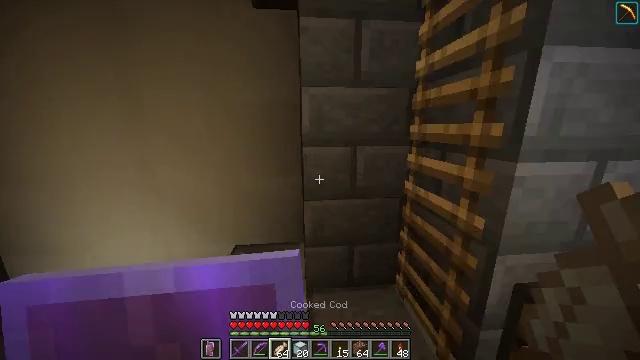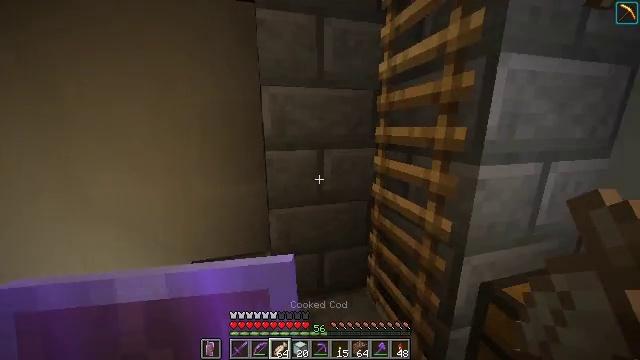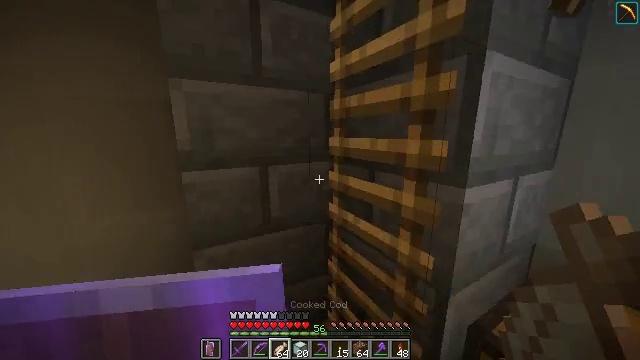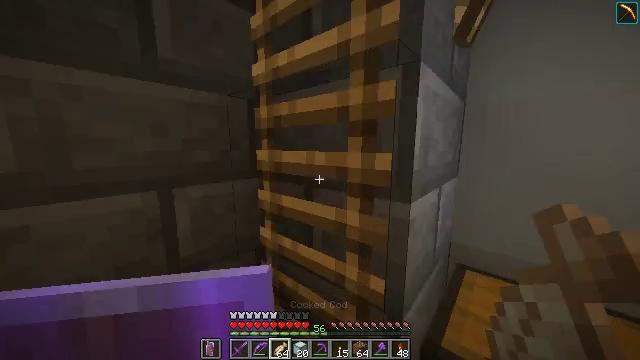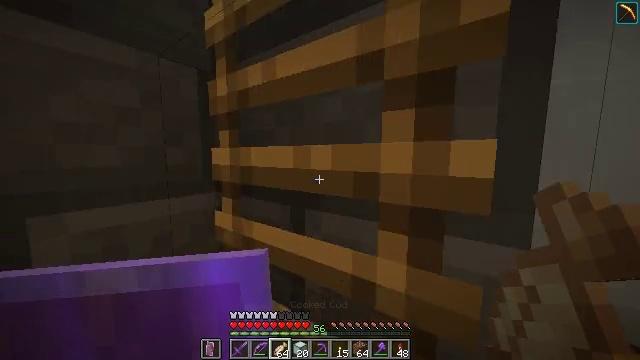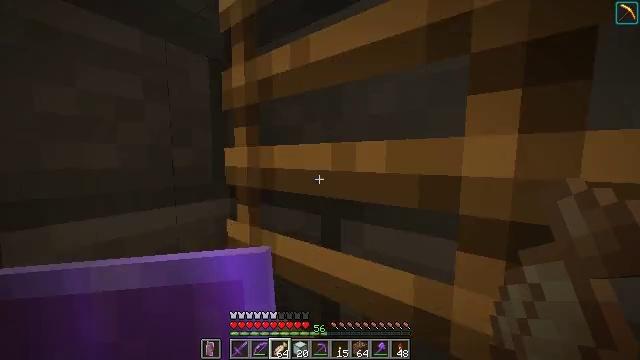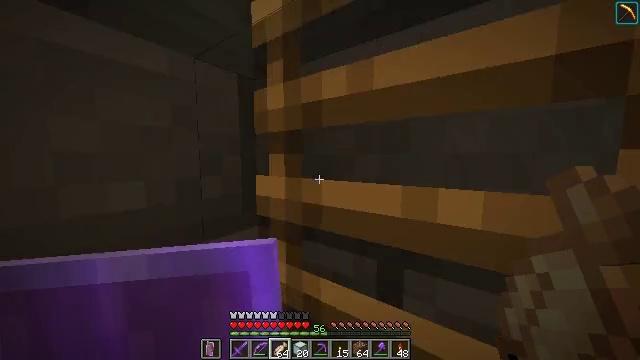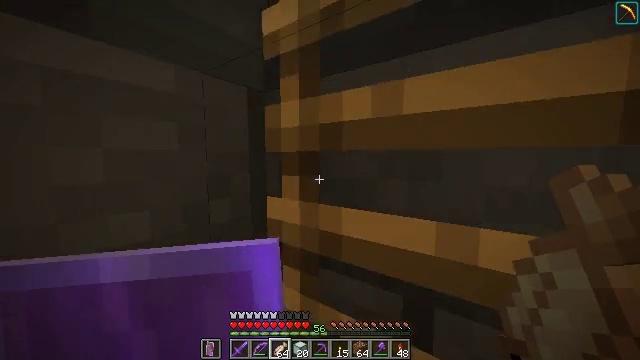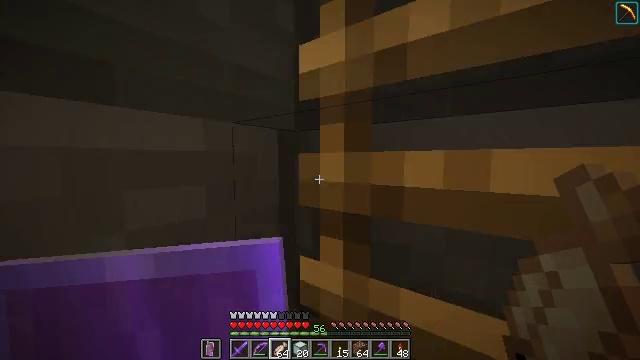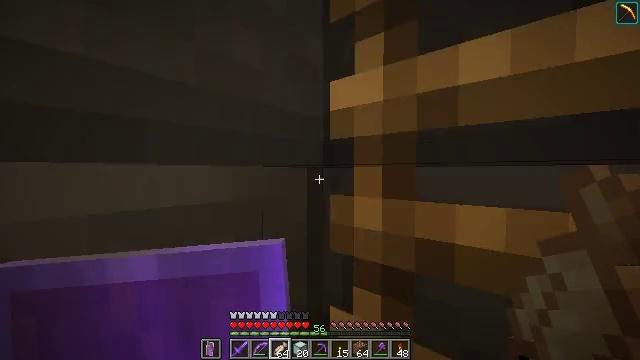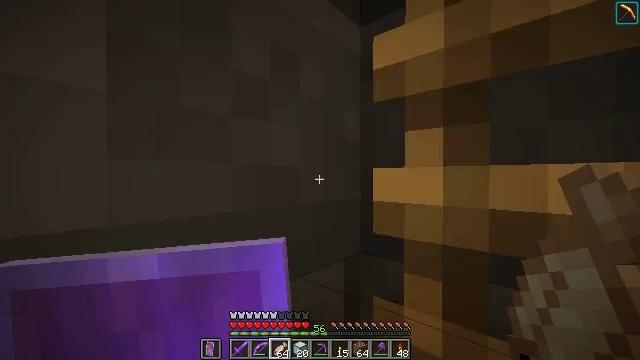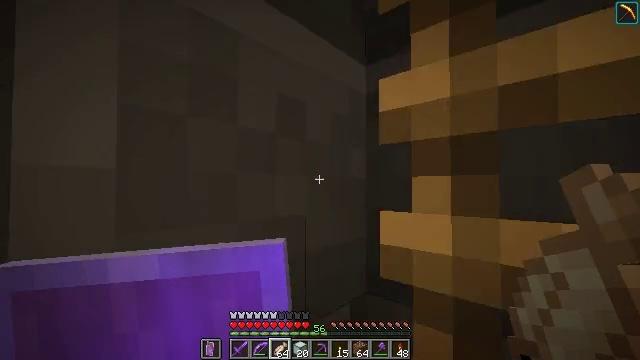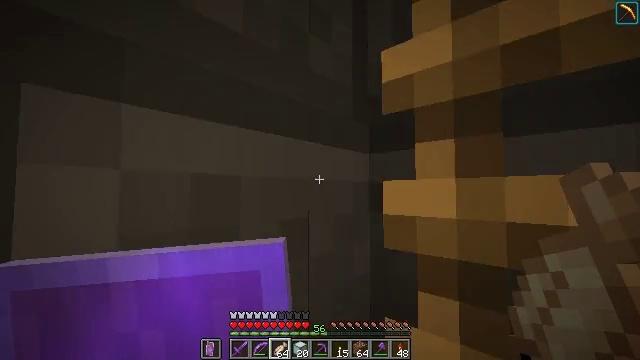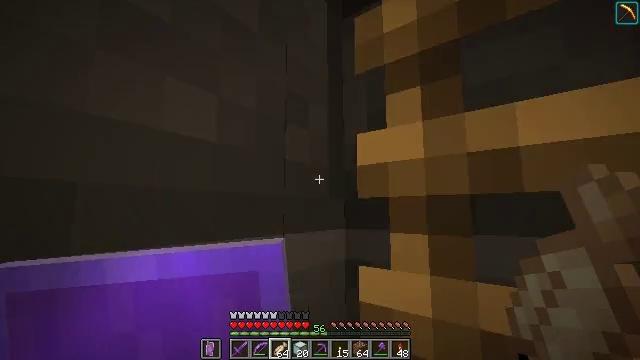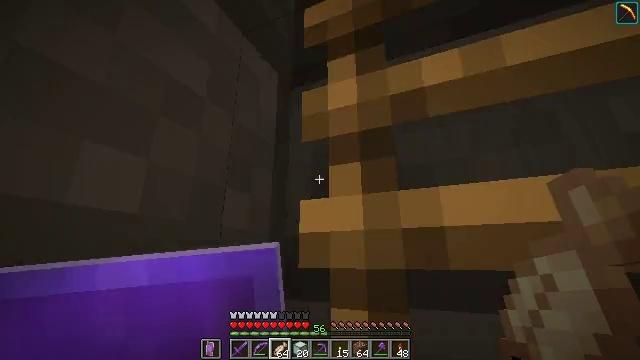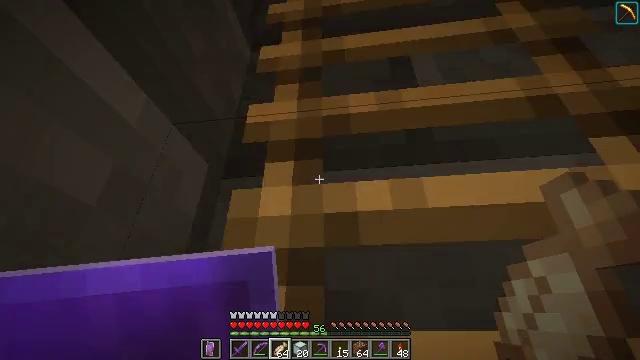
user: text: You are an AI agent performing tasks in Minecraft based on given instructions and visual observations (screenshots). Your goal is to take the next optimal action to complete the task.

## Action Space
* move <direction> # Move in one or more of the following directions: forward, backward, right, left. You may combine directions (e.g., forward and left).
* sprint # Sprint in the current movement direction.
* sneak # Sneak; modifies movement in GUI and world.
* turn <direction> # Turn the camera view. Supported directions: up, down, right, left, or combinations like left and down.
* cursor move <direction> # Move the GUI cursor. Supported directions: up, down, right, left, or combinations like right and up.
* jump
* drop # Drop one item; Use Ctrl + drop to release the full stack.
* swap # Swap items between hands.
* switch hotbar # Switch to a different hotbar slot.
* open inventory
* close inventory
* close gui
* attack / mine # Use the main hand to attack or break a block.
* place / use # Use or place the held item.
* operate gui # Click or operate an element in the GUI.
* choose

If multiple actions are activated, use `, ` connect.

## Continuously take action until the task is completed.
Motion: motion action
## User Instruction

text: Gather cactus by attacking it.
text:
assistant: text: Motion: move forward, sprint, turn right
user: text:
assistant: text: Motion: move forward, sprint, turn right and up
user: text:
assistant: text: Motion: move forward, sprint, turn right and up
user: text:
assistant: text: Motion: move forward, sprint, turn right and up
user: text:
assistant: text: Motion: move forward, sprint
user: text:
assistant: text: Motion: move forward, sprint
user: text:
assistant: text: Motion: move forward, sprint
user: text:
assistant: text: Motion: move forward, sprint, turn left
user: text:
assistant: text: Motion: move forward, sprint, turn left and up
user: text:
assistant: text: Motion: move forward, sprint, turn left and up
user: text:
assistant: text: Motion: move forward, sprint, turn left and up
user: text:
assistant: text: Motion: move forward, sprint, turn up
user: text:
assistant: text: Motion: move forward, sprint, turn right and up
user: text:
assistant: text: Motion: move forward, sprint, turn right and up
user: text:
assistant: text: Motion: move forward, sprint, turn right and up
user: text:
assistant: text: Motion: move forward, sprint, turn right and up
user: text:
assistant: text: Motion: move forward, sprint, turn right and up
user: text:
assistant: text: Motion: move forward, sprint, turn left and up
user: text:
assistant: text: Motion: move forward, sprint, turn up
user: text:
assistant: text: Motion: move forward, sprint
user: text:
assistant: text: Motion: move forward, sprint
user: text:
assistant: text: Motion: move forward, sprint
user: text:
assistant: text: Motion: move forward, sprint
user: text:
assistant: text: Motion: move forward, sprint
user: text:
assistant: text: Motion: move forward, sprint
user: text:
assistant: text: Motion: move forward, sprint
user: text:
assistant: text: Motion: move forward, sprint
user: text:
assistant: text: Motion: move forward, sprint, turn up
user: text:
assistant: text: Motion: move forward, sprint, turn left
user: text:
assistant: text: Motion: move forward, sprint